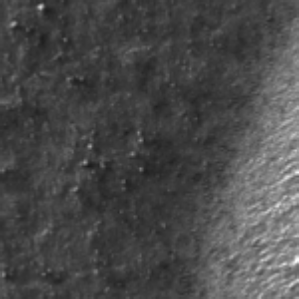
Label: frost